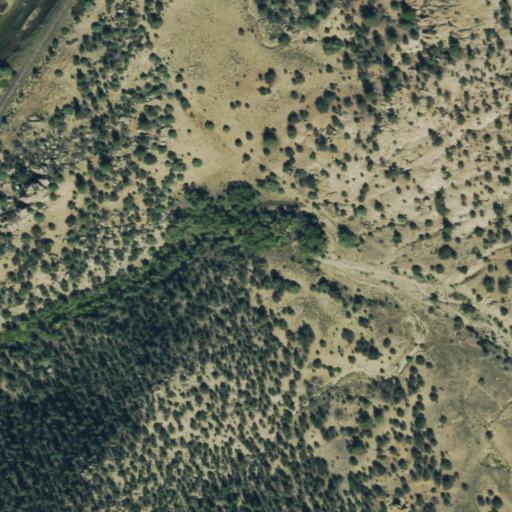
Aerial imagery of valley in Colorado named Railroad Gulch containing shrub, evergreen forest, woody wetlands, and open water